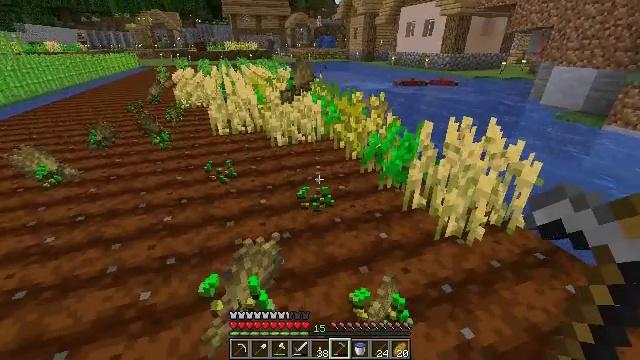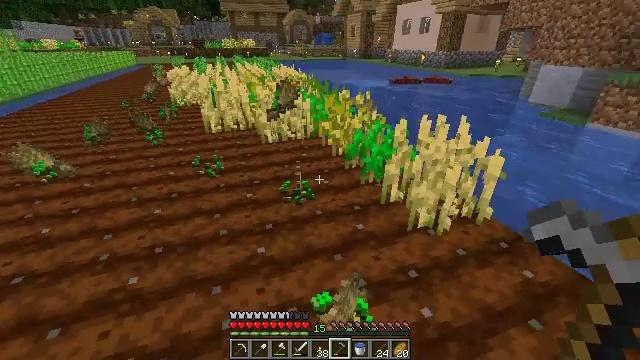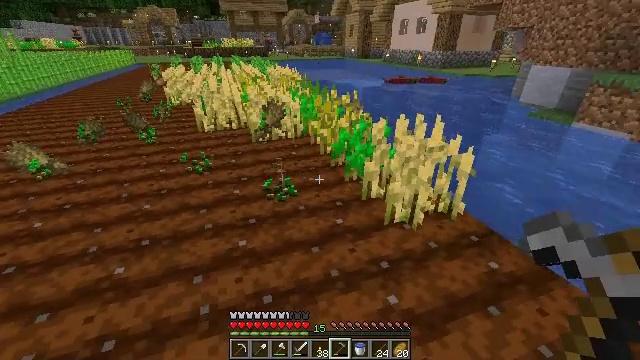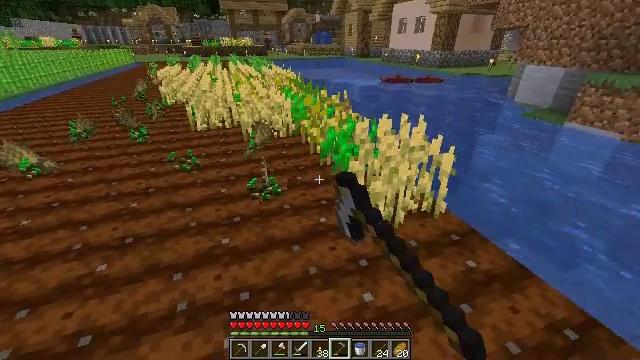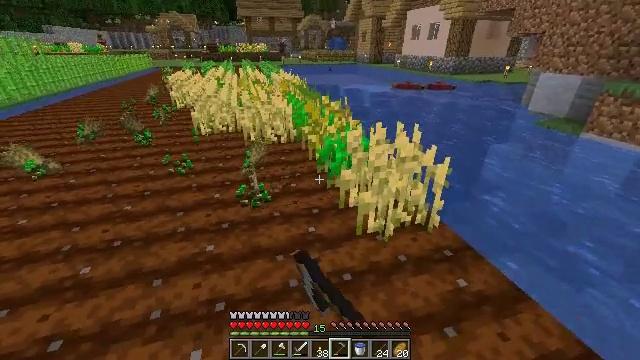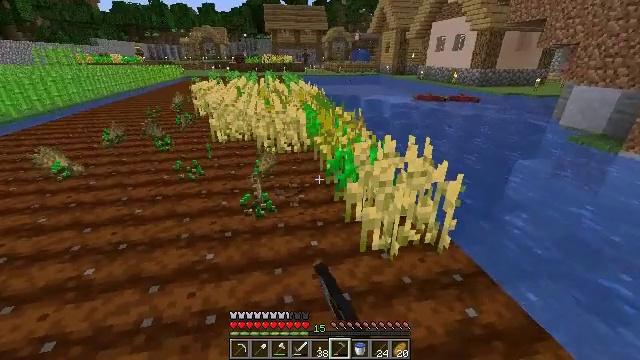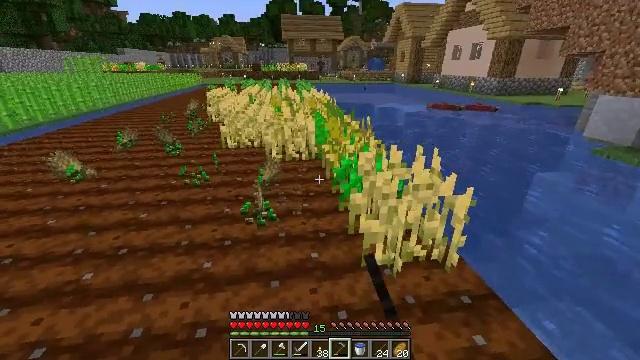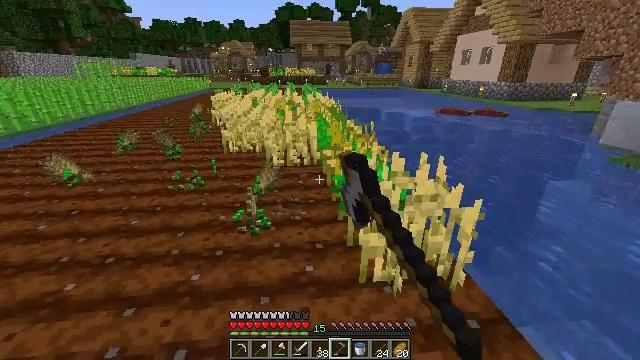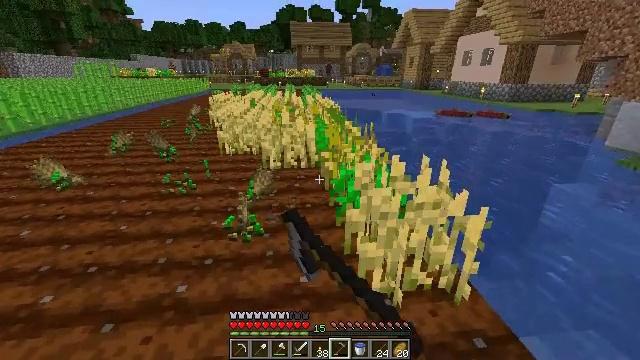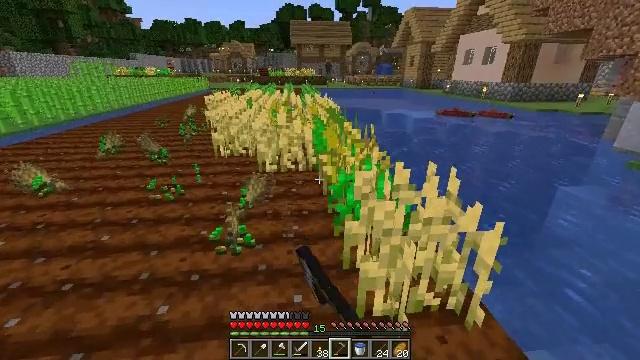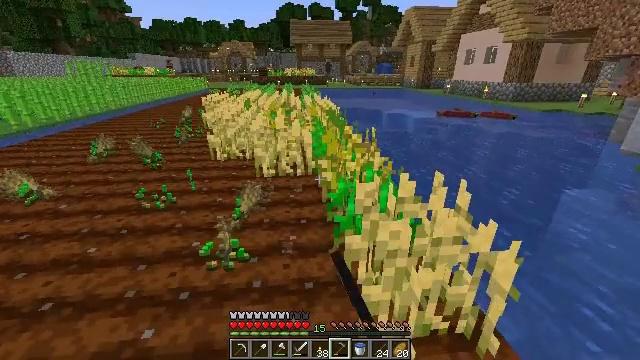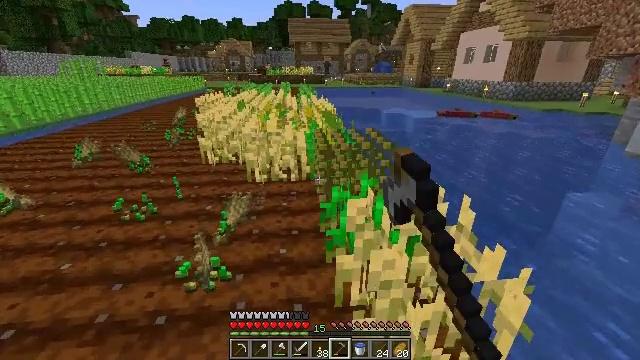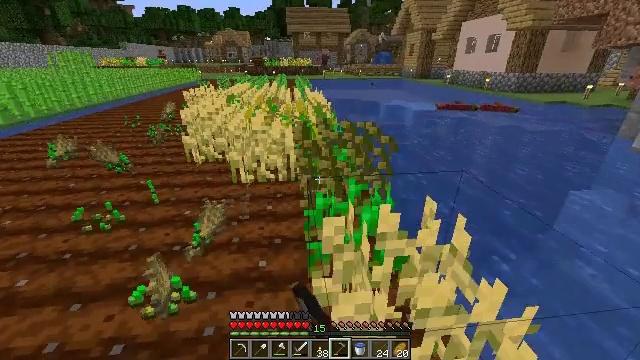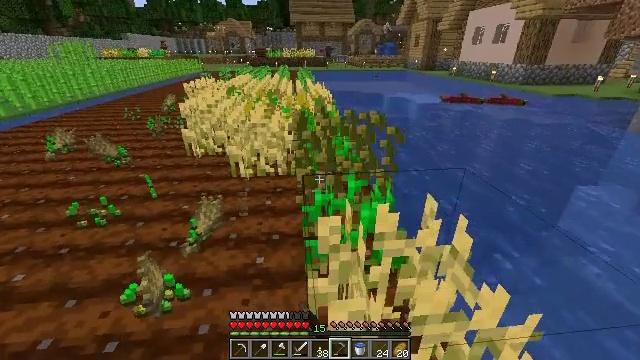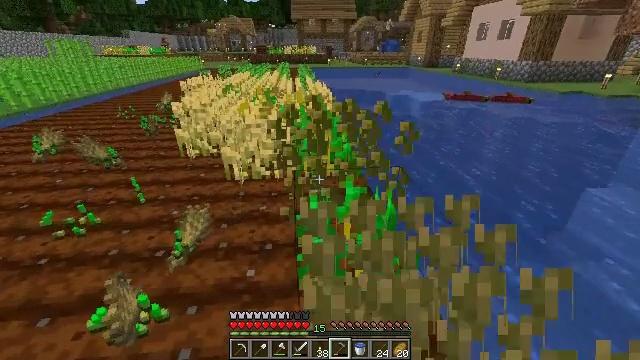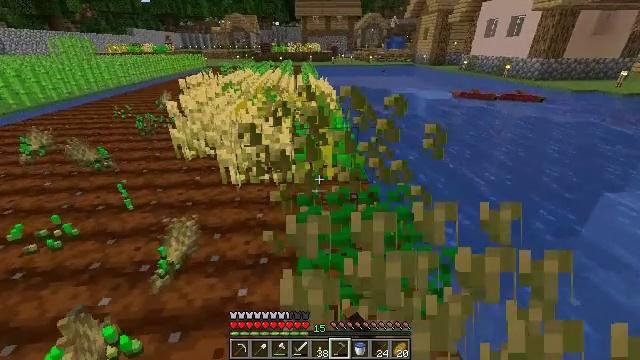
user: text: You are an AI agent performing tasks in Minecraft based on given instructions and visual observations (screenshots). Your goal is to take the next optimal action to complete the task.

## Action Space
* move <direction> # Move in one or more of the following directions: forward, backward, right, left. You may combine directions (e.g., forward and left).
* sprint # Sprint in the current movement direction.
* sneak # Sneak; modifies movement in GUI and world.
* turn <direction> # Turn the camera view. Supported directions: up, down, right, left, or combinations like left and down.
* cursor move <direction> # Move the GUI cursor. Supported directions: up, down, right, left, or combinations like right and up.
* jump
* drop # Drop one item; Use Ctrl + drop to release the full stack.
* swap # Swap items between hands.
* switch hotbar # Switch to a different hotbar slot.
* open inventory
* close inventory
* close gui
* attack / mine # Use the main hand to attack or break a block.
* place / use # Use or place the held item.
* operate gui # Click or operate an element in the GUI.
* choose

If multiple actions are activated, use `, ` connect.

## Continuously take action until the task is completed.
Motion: motion action
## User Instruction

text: Harvest wheat from the field.
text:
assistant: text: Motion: move back and move right
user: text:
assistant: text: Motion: move right, attack / mine
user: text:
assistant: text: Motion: move forward and move right, attack / mine
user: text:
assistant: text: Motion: move forward and move right, turn left and up, attack / mine
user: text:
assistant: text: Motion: move forward and move right, turn left and up, attack / mine
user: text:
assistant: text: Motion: move forward, turn left and up, attack / mine
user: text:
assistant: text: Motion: move forward, turn left, attack / mine
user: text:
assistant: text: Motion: move forward, attack / mine
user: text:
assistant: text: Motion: move forward, attack / mine
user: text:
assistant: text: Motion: move forward and move right, attack / mine
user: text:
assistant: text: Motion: move forward and move right, attack / mine
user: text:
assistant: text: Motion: move forward and move right, turn down
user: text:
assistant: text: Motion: move forward, turn down
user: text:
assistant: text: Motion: move forward, attack / mine
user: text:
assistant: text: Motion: move forward, attack / mine
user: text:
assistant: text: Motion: move forward, attack / mine
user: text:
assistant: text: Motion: move forward, attack / mine
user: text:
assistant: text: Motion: move forward, attack / mine
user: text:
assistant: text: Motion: move forward, attack / mine
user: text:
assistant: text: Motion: attack / mine
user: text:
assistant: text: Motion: move back, turn left
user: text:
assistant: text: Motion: move back, turn left
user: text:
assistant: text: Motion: move back
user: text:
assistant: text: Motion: move back
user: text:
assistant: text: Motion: move back
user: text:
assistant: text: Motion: move back
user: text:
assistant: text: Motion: move back and move right, turn down
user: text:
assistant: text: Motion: move right, turn down
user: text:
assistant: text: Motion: move right
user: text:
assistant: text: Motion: move forward